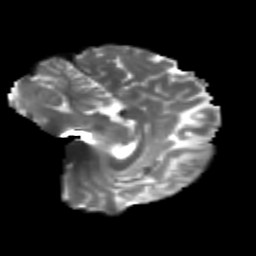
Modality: T2w
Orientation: sagittal
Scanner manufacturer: siemens
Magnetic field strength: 3 T
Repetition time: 4.16 s
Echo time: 0.0806 s